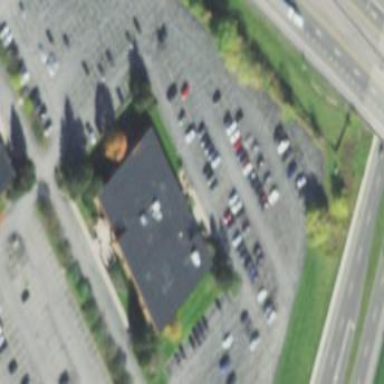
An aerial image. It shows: Building.